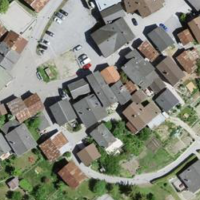
EUNIS habitat code: 54
Species observed at this site:
Lysimachia punctata